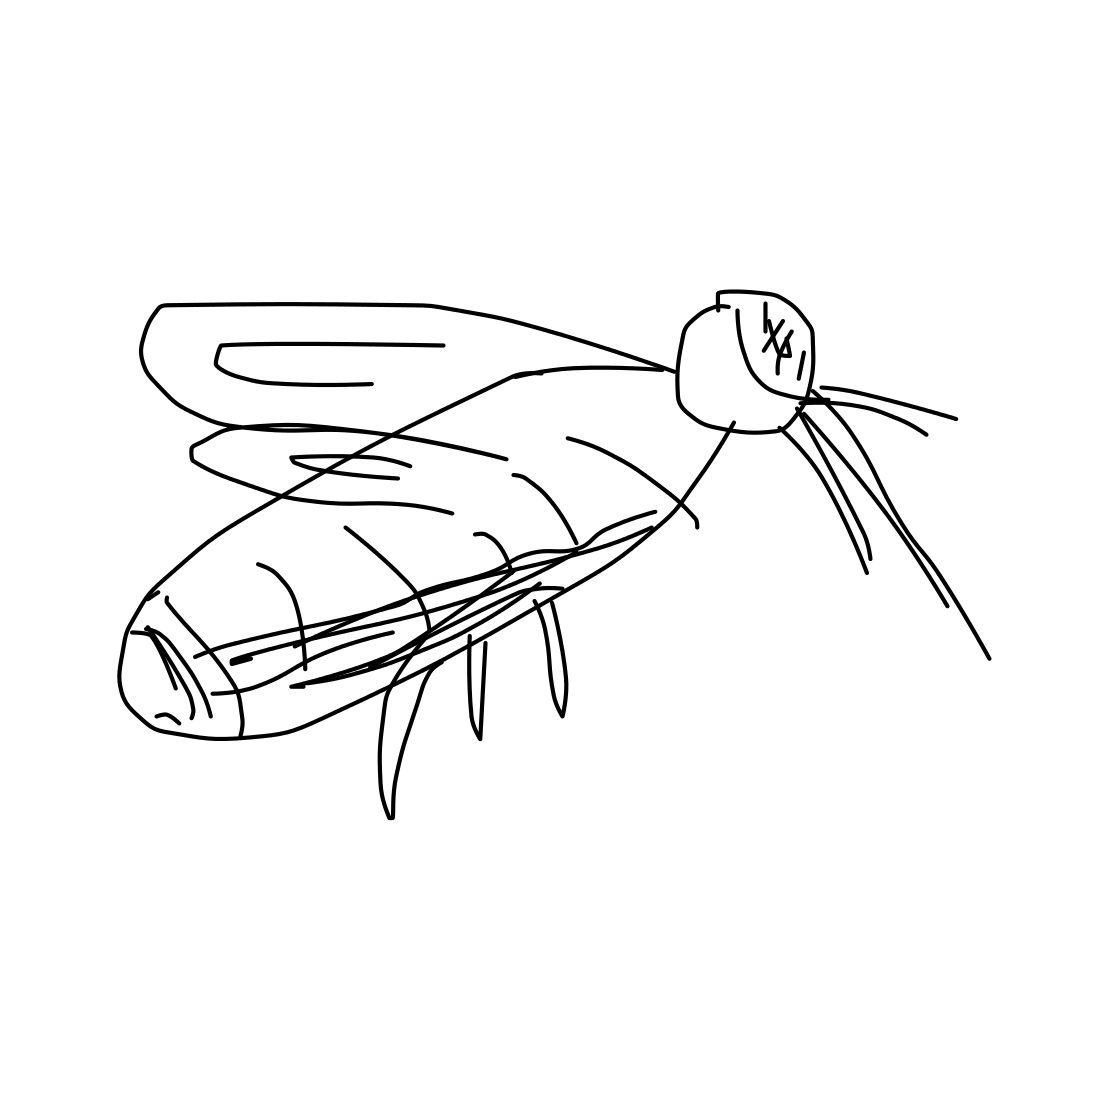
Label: bee